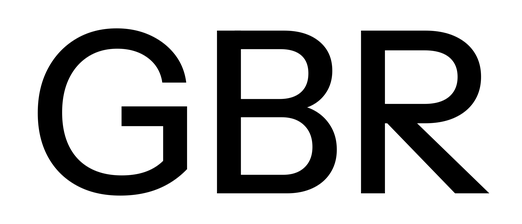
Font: InstrumentSans_Medium